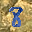
Label: 8